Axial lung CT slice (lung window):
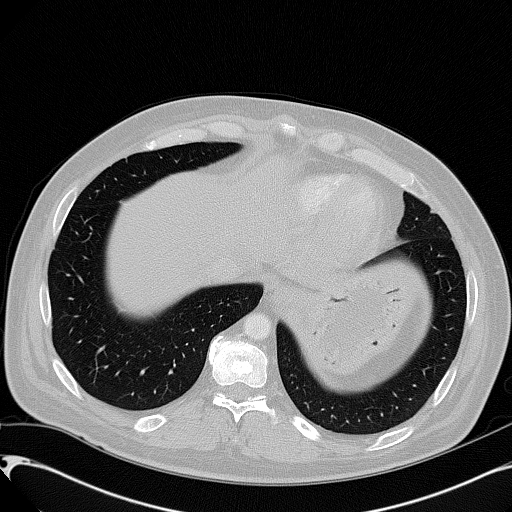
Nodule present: no